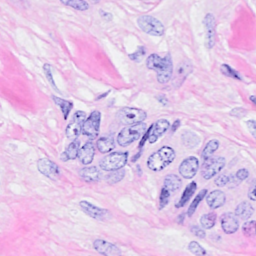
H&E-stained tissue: Breast